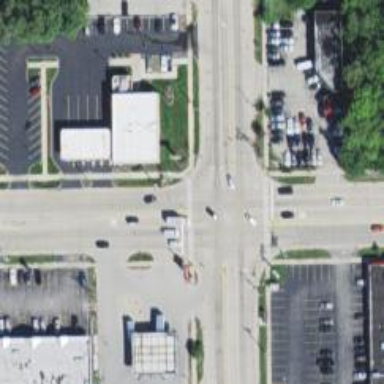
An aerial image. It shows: Uncontrolled road crossing.